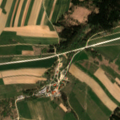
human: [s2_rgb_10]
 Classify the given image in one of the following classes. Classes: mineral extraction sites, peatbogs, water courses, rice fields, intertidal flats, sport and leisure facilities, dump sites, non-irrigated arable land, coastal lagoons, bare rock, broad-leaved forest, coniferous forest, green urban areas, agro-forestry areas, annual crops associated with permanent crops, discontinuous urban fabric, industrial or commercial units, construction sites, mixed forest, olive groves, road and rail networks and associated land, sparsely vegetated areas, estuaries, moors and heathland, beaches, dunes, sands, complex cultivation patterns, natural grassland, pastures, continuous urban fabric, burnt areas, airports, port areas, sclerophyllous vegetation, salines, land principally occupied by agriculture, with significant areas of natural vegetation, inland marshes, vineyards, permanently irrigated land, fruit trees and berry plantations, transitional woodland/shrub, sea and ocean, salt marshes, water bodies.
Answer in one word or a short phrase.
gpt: non-irrigated arable land, complex cultivation patterns, coniferous forest, mixed forest, transitional woodland/shrub